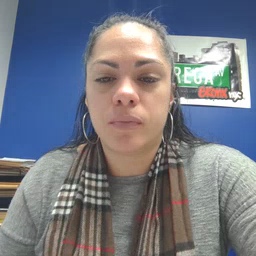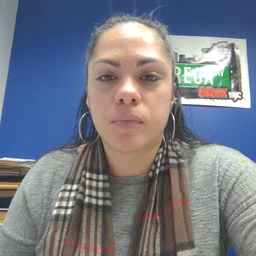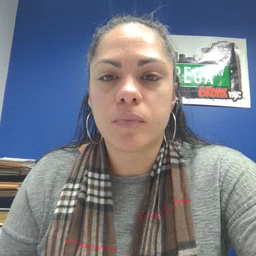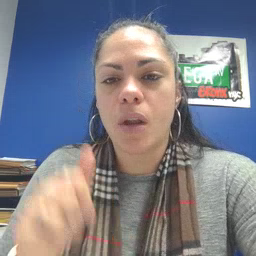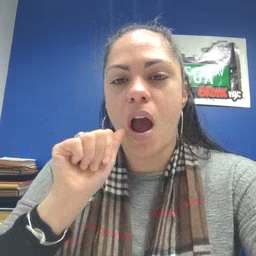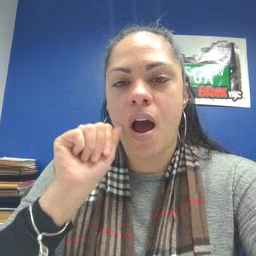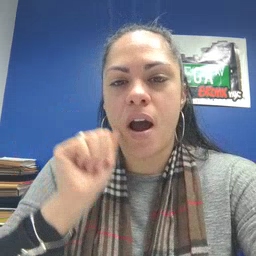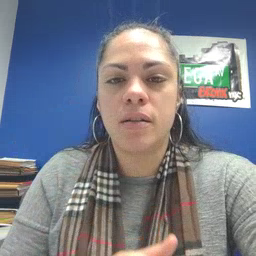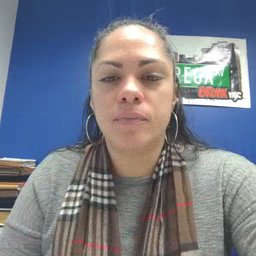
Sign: aunt